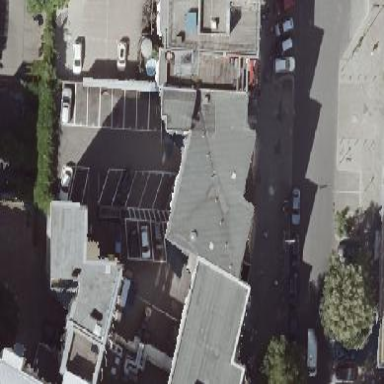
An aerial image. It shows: Parking area with surface.